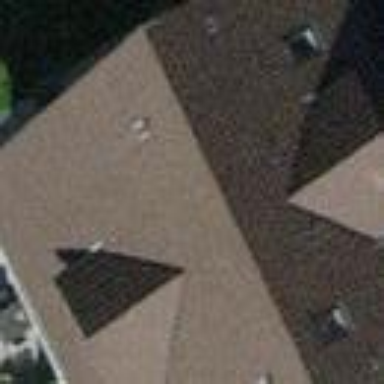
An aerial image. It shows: Building with tile roof.